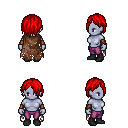
a pixel art fantasy rpg character, female body template, dark elf, purple skin, brown tattered cape, magenta pants, red bangs hairstyle, leather bracers, black shoes, four views (front, back, left, right), 2x2 character sprite sheet, small pixel art, hard edges, no anti-aliasing